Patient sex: F
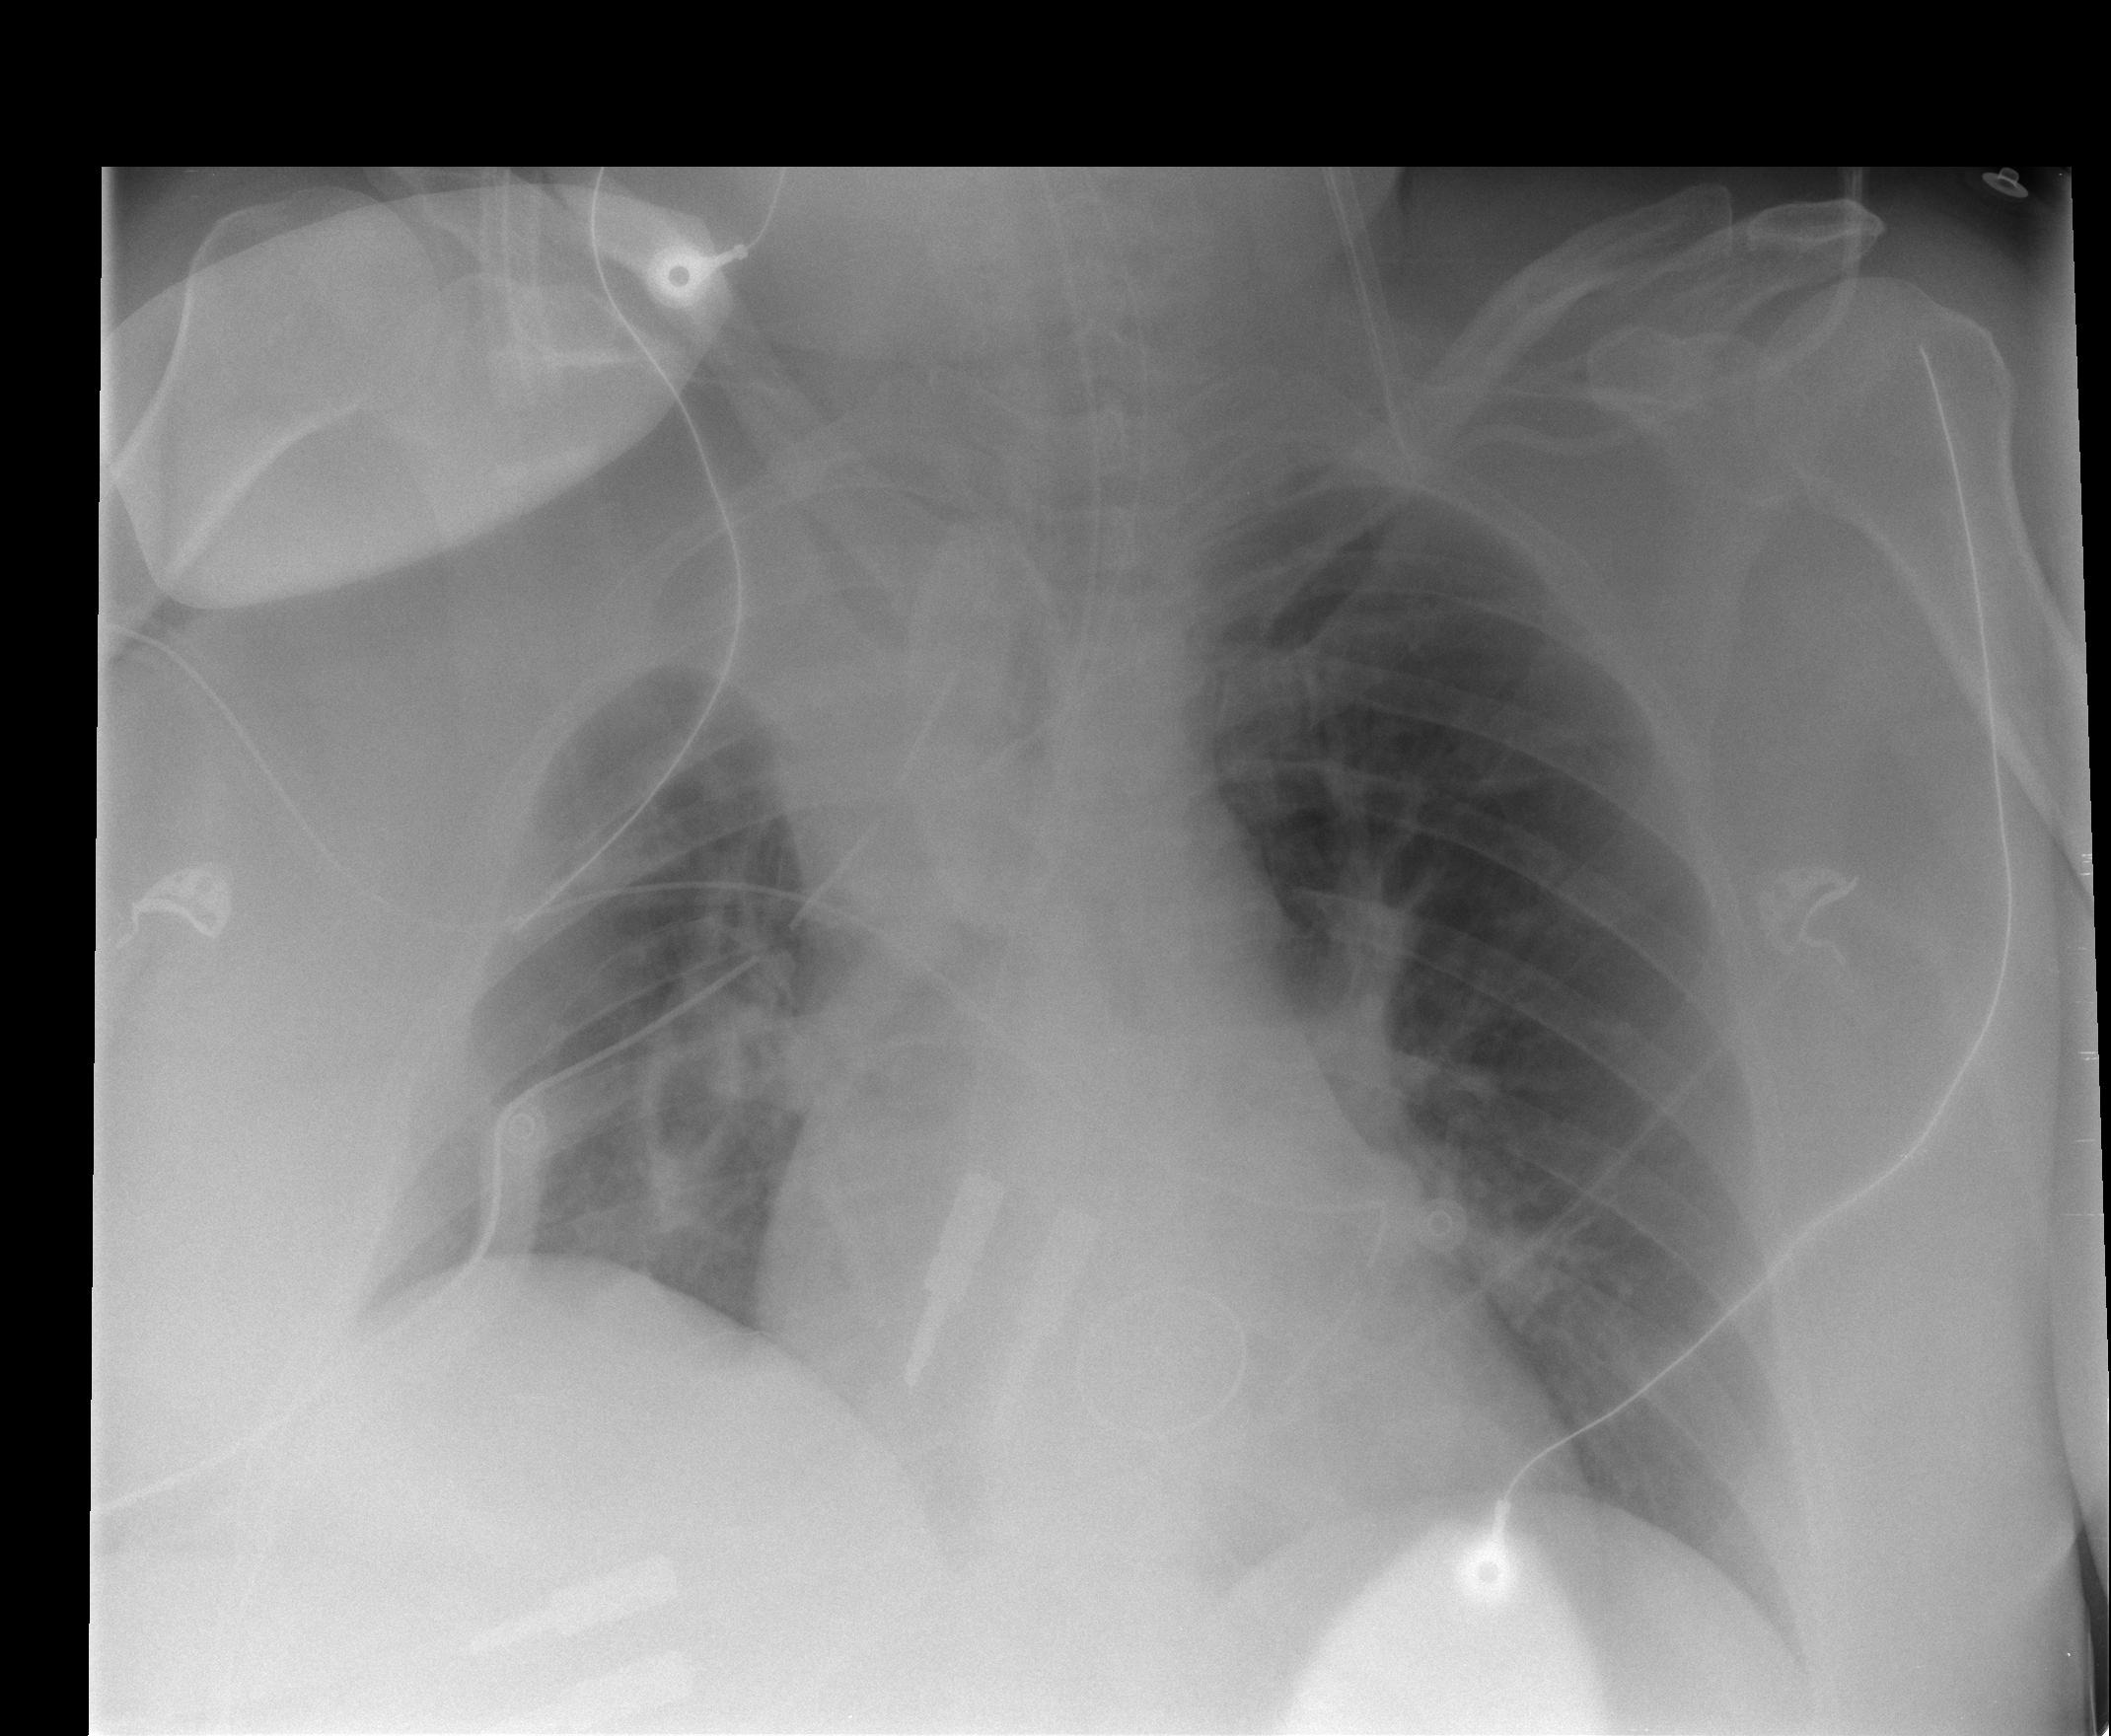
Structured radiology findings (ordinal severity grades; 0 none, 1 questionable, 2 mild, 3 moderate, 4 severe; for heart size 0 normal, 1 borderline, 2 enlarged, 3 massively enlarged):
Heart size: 0
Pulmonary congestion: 0
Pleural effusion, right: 0
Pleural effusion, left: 0
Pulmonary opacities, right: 0
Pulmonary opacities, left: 0
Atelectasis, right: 4
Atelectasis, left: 0